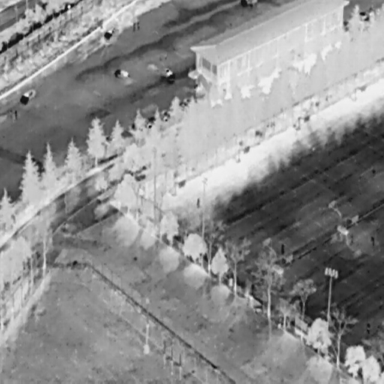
There are five Cars in the infrared image.